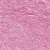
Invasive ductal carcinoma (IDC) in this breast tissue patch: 0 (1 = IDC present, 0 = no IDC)